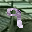
Label: 9